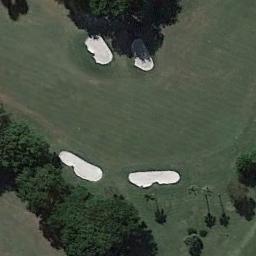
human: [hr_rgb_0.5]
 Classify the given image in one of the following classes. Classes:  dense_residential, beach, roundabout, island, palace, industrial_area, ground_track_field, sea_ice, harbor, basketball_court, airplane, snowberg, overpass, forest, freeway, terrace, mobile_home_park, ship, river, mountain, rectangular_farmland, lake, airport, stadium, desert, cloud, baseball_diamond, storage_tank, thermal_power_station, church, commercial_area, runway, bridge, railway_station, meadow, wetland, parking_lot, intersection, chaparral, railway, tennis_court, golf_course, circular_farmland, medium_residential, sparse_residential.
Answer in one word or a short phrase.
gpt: golf_course